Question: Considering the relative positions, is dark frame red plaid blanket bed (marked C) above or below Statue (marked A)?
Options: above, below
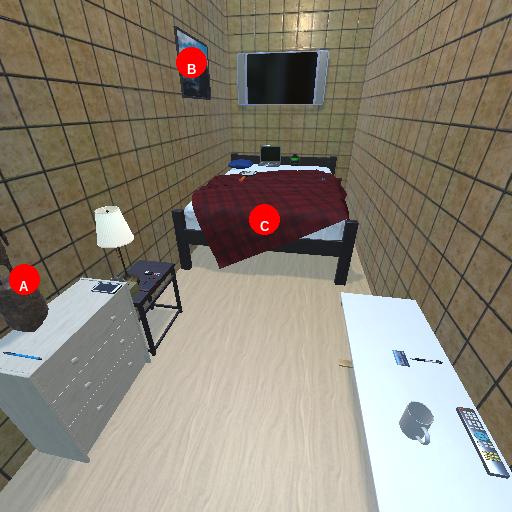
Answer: above